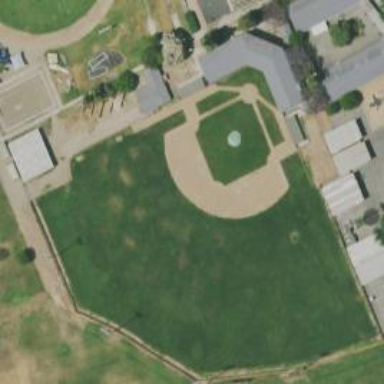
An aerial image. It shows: Baseball pitch for leisure land.